Question: I would like to plot cities of the world, over a map of the world using ggmap.
I have the cities of the world plotting fine. But the backdrop of a world map is a lot more difficult than I thought.
My code is as follows:
'''
map1 <- openmap(c(70,-179),
c(-70,179),zoom=1)
map1 <- openproj(map)
reclat <- c(50,20,30,40)
reclong <- c(30,40,30,50)
autoplot(map1) + geom_point(aes(x=reclong,y=reclat))
qmplot(long,lat,data=world.cities,colour=I('red'), size = I(3), darken = .3)
'''
This may sound vague, but I have absolutely no idea how to create some sort of 'background' that is actually a world map!
I have been reading the documentation and looking at examples, but I can't find a solution.
Any advice is greatly appreciated.
Here is a map that the code produces:

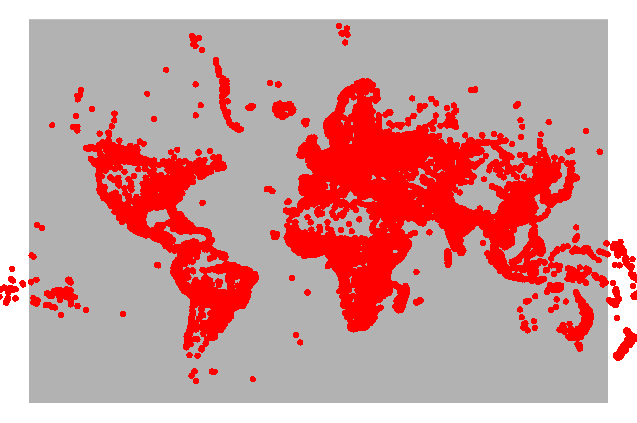
Answer: With 'rworldmap' and base graphics:
'''
library(rworldmap)
plot(getMap())
points(world.cities$long,world.cities$lat,col="red")
'''